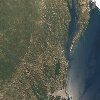
Label: land